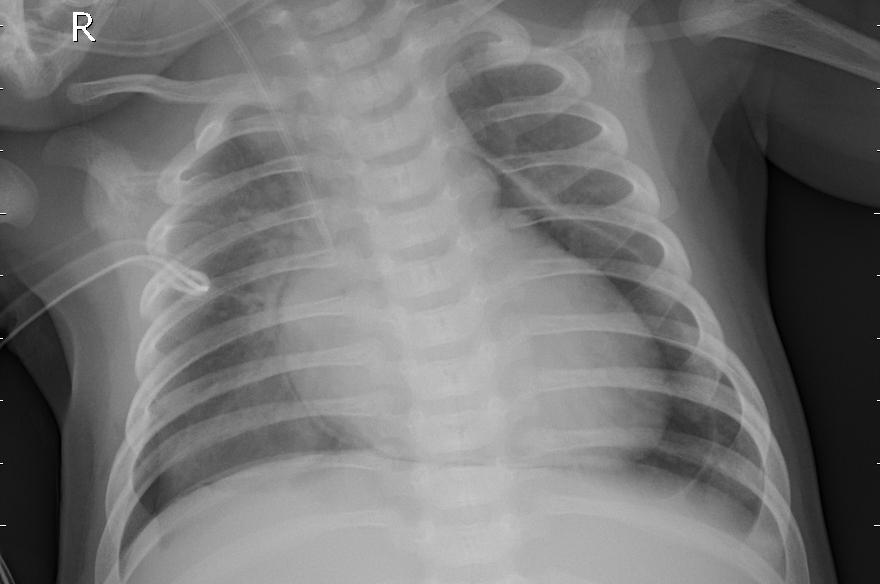
Diagnosis: PNEUMONIA